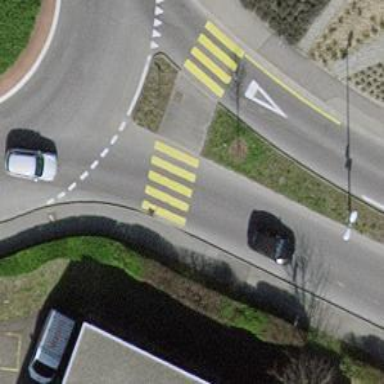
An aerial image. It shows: Kerb barrier.